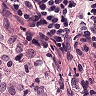
Metastatic tissue present: no